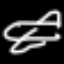
Label: airplane